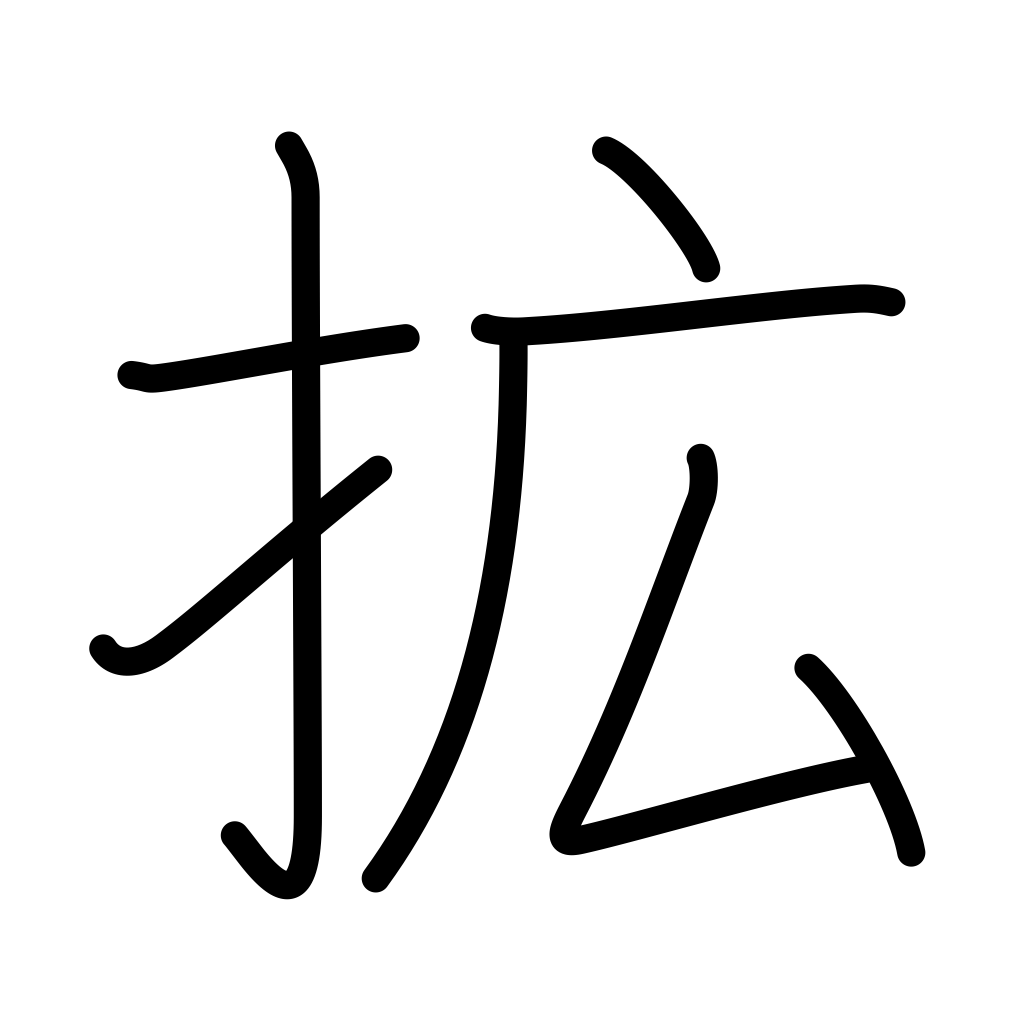
Meaning: broaden, extend, expand, enlarge